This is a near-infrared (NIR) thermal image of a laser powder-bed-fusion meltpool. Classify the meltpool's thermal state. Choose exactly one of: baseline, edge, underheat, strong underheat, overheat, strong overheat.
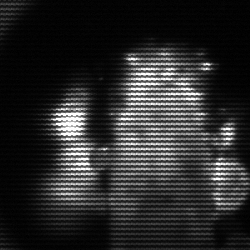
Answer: strong underheat